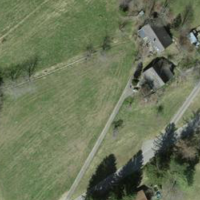
EUNIS habitat code: 24
Species observed at this site:
Hypericum hirsutum